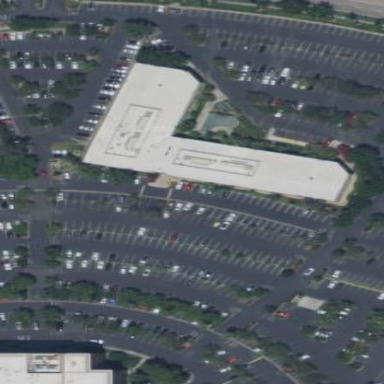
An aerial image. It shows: Office building.